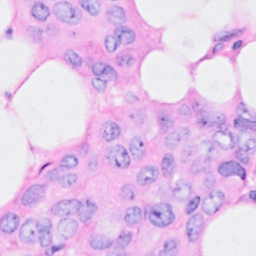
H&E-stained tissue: Breast